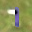
Label: 1